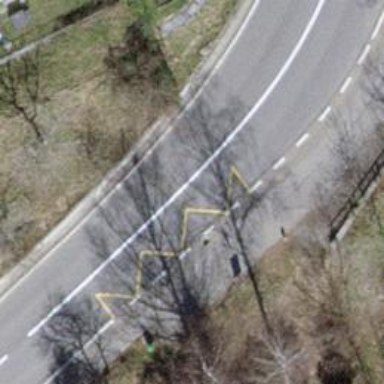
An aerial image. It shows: Bus stop with platform for public transport.